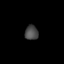
Tissue: lung
Cell type: Myeloid cells
Senescence score: 0.5449
Nuclear area (px): 192
Mean DAPI intensity: 72.656